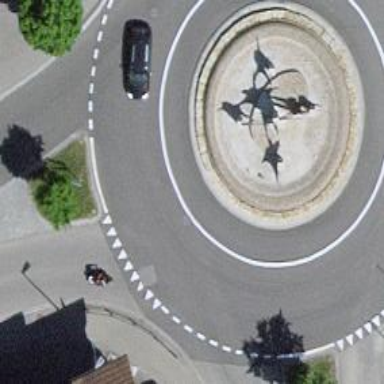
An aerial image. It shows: Secondary road made of asphalt leading to roundabout.